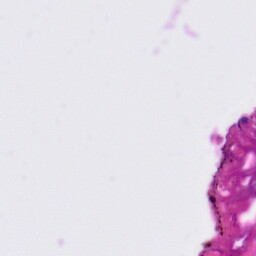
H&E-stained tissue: Tonsil